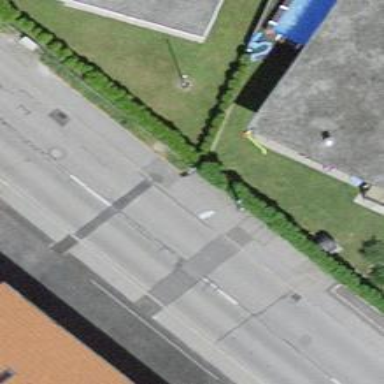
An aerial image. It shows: Bus stop with platform for public transport.